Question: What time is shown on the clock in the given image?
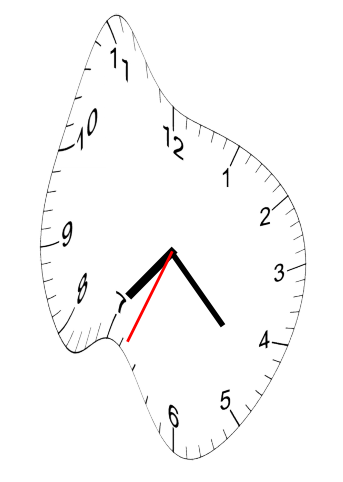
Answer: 07:22:34